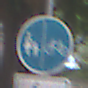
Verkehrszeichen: GetrennterRadUndGehwegRadwegRechts
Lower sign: EinspurigeFahrzeugeFrei2
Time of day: MorningAfternoon
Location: Outdoor (Suburban)
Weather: PartlyCloudy
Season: NotSpecified
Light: Natural